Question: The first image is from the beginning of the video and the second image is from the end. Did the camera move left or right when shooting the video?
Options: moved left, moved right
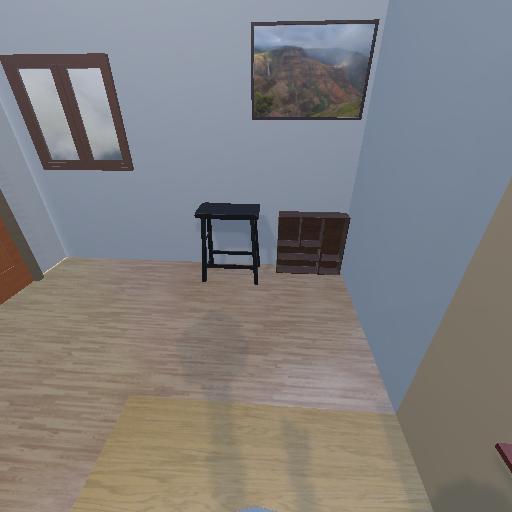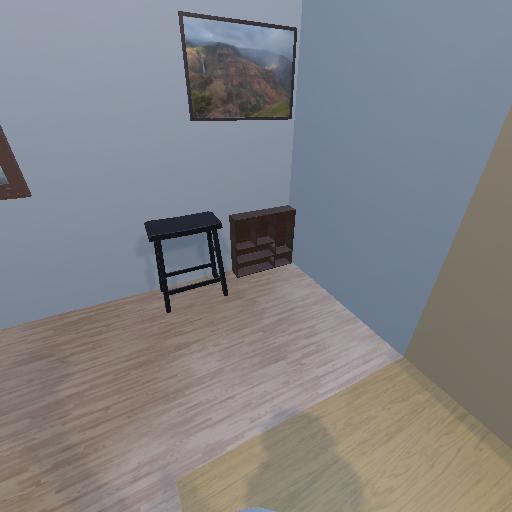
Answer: moved left